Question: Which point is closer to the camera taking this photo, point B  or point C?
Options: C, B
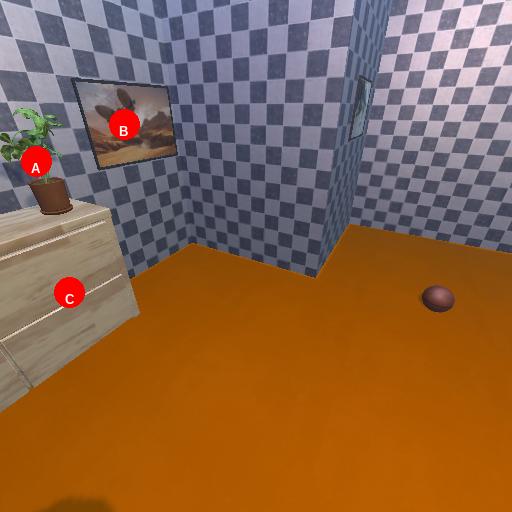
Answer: C